Field crop: maize
Growth stage: 1
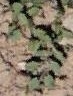
Species: convolvulus